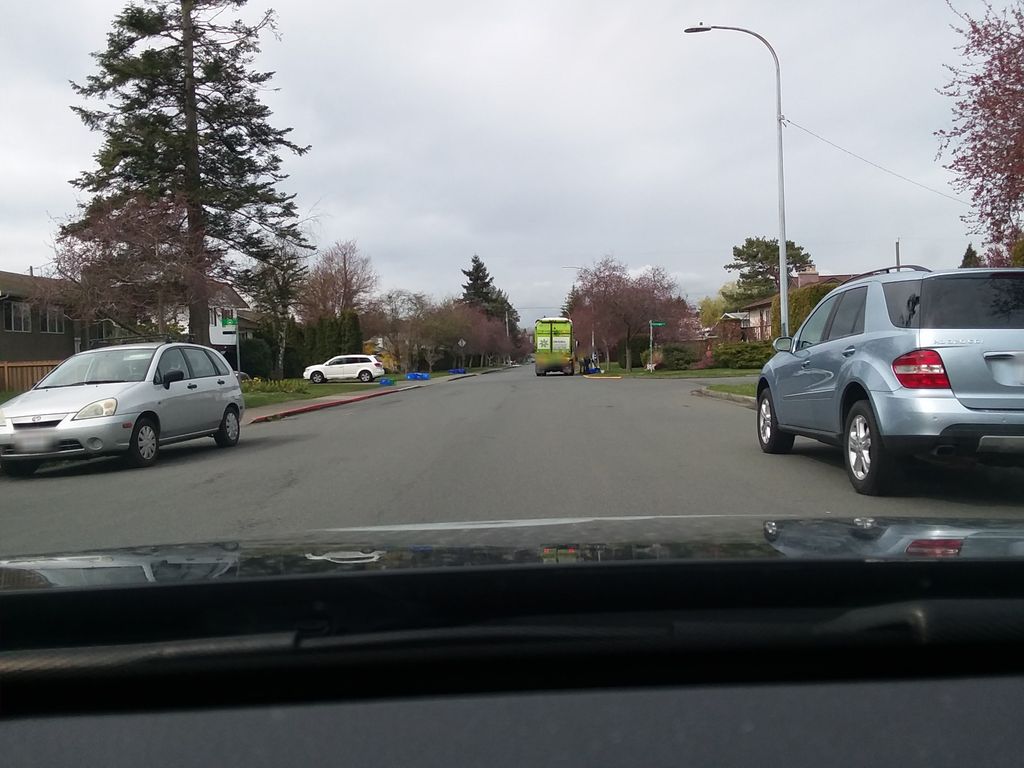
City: victoria